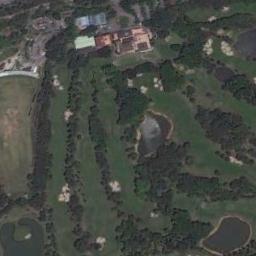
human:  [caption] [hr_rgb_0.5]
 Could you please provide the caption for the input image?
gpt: There are many buildings beside the golf course .

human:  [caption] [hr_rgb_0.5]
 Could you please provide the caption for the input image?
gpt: The golf course has some lakes, Fairways, Barrier trees and sandpits and some houses arranged neatly are also in the golf course .

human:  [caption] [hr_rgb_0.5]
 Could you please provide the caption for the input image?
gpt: There are several bunkers and lakes and several paths on the large green lawn in the golf course with many trees and many neatly arranged buildings .

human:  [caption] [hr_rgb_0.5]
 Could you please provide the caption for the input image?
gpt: There are about a dozen bunkers on this lawn .

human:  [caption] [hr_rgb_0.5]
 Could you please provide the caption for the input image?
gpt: There are rows of trees and two lakes on the golf course .